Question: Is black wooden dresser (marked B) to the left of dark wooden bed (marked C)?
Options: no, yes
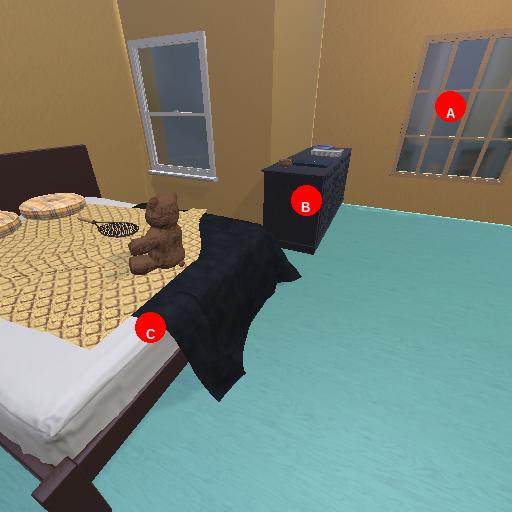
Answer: no